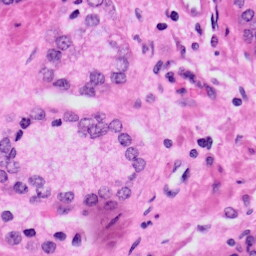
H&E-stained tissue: Prostate